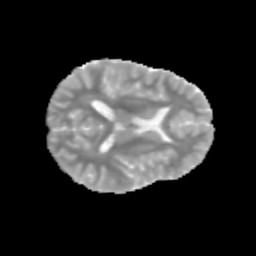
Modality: MD
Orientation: axial
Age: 12
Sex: male
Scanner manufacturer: siemens
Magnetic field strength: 3 T
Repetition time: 3.8 s
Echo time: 0.07 s